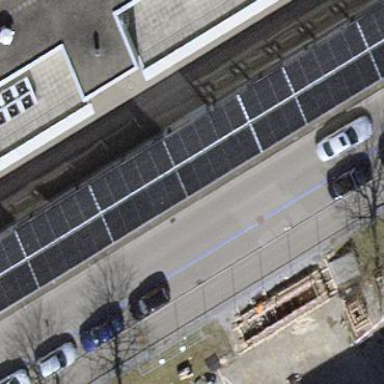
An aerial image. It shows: Asphalt parking lane.